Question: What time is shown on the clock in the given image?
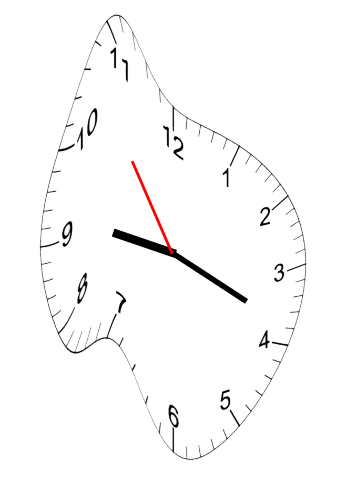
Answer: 09:18:54